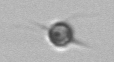
Label: Acanthoica_quattrospina